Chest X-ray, AP view. Patient: 61 years old, sex M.
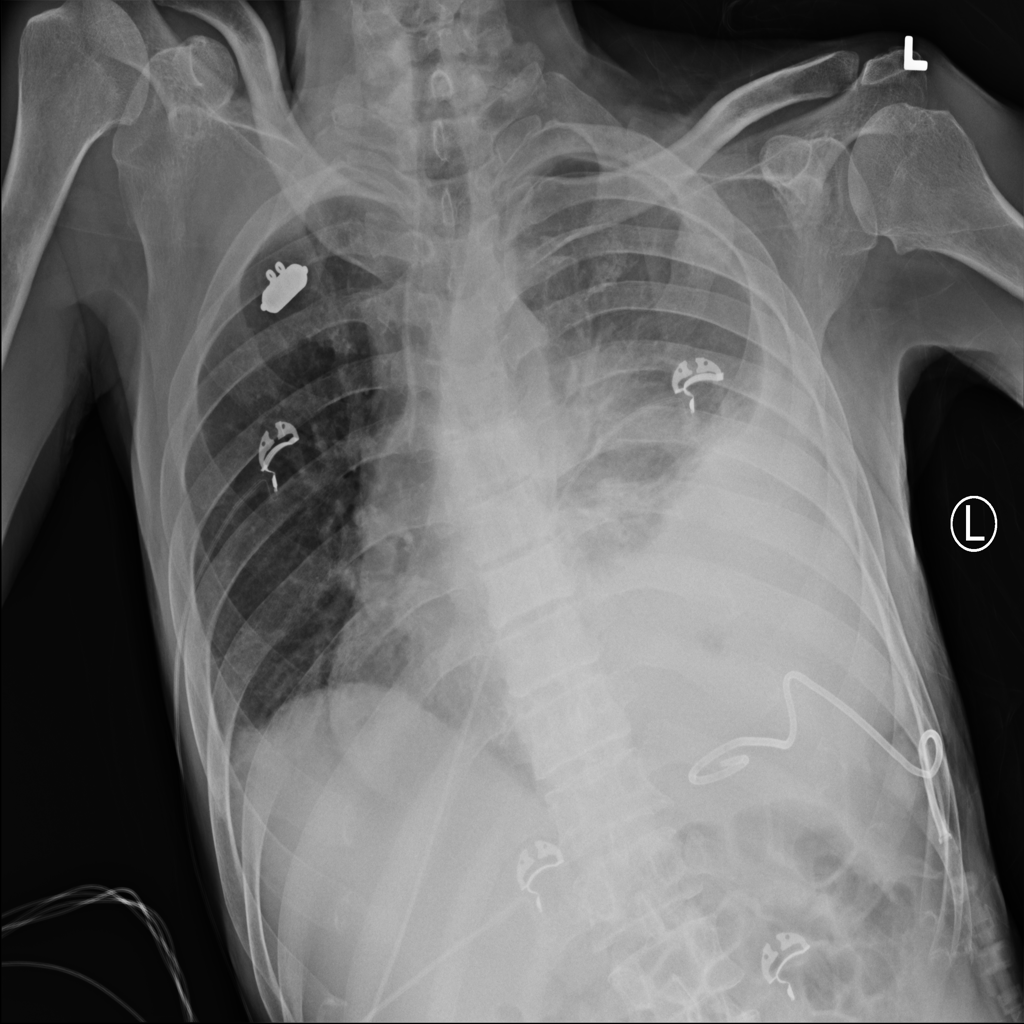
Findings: Effusion, Pneumothorax